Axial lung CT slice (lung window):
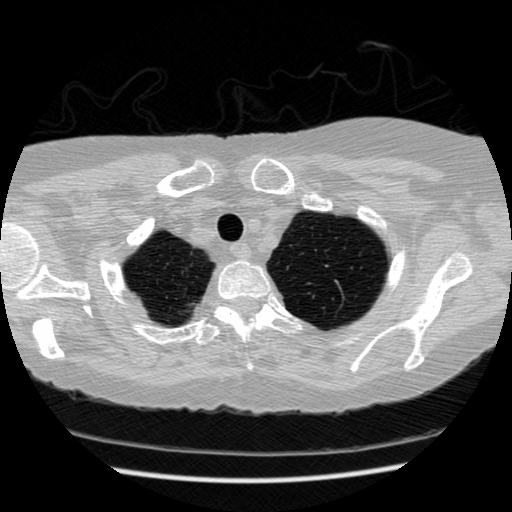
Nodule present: no